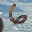
Label: 6